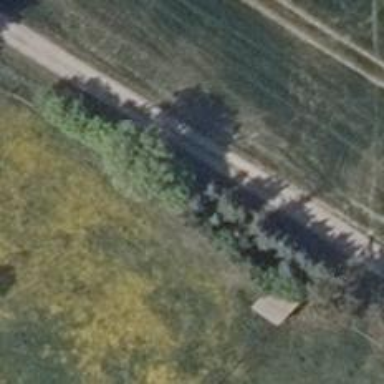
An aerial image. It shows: Row of deciduous broadleaved trees.